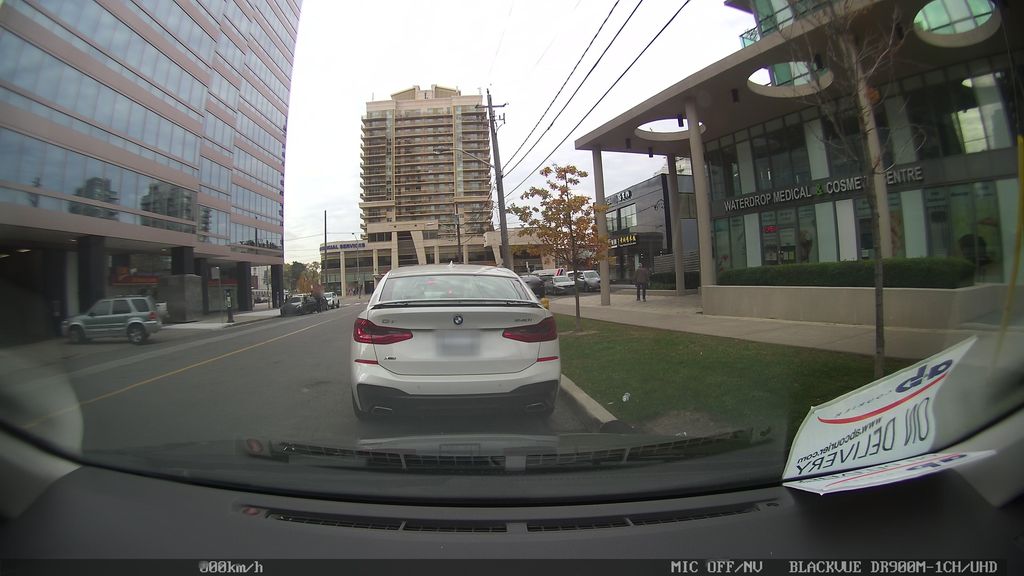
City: toronto